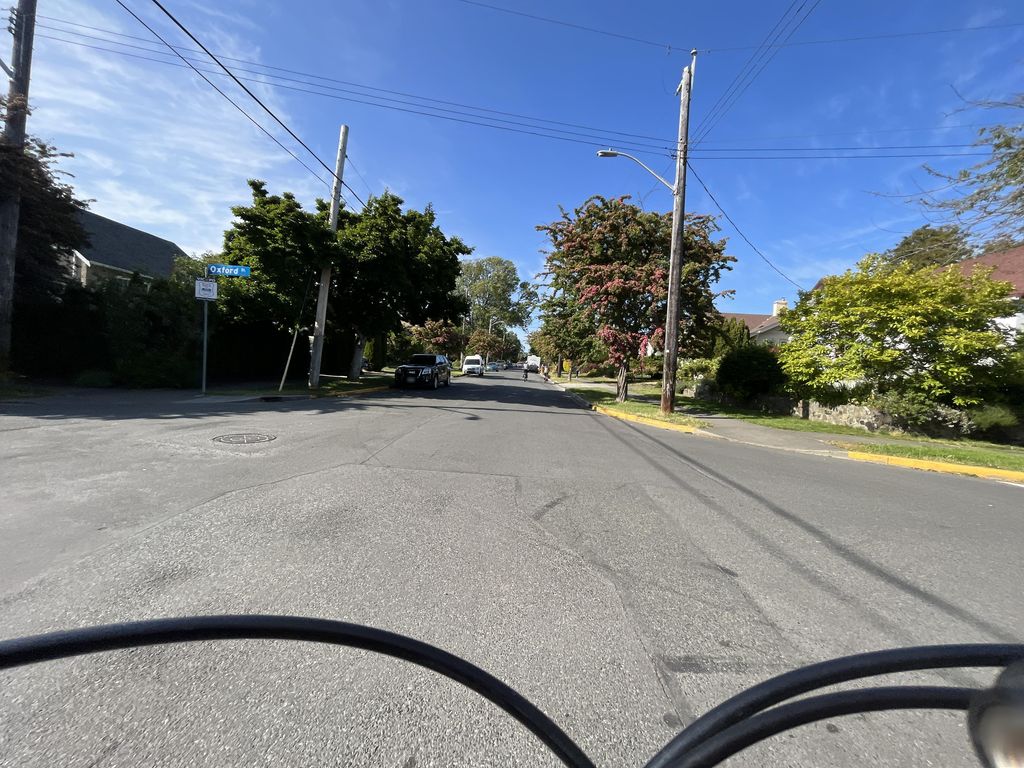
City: victoria